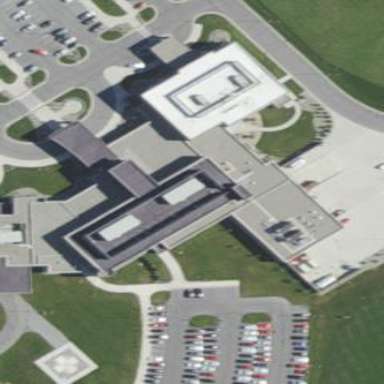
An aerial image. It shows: Hospital building with flat roof.